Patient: sex M, age 64
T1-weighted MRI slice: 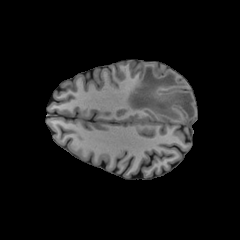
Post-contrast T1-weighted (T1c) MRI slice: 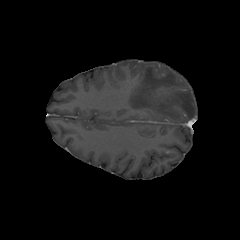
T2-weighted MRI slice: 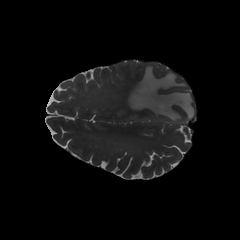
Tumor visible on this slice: yes
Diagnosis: Glioblastoma, IDH-wildtype
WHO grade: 4